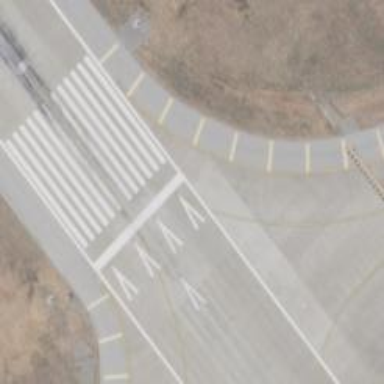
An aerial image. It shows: View of the airport threshold.